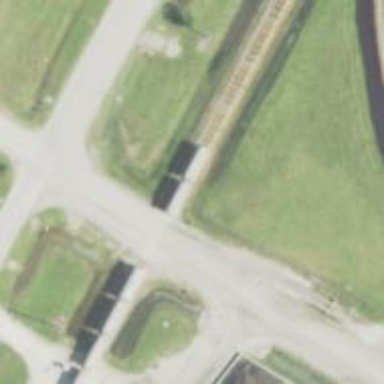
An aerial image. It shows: Railway level crossing.